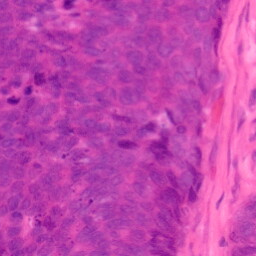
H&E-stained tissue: Colon